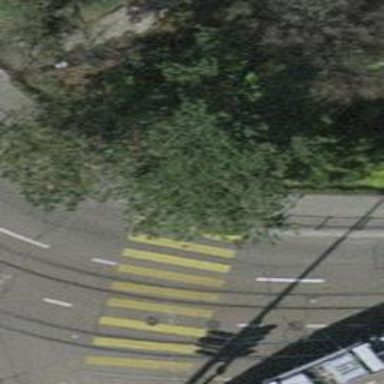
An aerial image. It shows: Kerb serving as barrier.